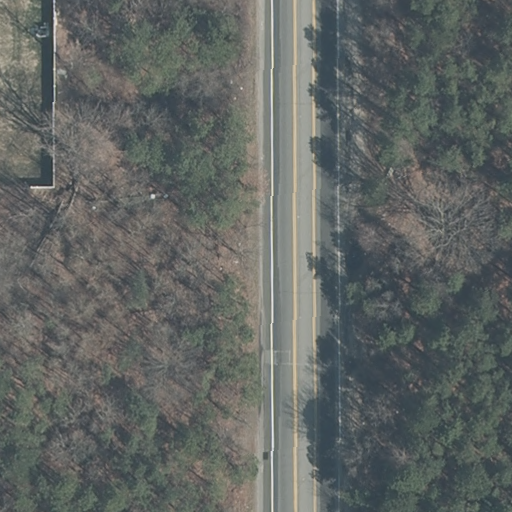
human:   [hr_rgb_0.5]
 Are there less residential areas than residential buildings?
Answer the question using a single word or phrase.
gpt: no

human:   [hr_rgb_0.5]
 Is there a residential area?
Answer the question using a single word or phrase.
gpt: yes

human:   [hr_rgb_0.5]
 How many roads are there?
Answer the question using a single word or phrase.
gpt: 1

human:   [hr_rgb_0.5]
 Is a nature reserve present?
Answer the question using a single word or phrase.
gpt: yes

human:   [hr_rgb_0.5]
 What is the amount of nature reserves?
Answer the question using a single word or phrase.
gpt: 1

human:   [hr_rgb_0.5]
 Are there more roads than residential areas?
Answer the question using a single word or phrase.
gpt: no

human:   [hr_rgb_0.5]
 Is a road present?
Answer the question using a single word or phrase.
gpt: yes

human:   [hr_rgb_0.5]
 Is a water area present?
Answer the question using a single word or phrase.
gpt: no

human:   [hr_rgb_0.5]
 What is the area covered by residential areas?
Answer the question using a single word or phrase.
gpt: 9196m2

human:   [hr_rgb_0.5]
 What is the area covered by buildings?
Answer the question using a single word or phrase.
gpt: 0m2

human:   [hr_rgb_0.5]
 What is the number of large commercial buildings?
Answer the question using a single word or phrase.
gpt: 0

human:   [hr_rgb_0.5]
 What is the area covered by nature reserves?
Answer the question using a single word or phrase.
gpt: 10614m2

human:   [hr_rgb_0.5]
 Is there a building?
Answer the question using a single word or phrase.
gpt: no

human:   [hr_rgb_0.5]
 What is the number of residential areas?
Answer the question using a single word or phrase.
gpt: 1

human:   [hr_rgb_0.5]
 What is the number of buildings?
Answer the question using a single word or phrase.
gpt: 0

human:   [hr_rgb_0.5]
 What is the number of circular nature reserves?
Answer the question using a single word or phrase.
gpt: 0

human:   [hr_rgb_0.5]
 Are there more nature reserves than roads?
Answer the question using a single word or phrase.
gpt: no

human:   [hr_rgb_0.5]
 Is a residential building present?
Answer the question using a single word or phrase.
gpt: no

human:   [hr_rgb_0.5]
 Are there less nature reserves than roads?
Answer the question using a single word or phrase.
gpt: no

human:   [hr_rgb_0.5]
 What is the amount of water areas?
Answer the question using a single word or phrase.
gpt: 0

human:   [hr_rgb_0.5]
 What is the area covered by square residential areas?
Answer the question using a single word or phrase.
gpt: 0m2

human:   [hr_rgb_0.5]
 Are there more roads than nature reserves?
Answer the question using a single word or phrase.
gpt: no

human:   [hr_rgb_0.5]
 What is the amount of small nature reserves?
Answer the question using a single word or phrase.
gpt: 0

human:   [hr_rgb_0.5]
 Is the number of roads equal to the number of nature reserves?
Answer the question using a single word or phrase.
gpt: yes

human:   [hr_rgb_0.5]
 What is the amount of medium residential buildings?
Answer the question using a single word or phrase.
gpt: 0

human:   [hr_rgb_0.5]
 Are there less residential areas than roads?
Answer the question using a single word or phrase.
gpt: no

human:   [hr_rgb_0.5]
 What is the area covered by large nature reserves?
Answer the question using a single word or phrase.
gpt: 10614m2

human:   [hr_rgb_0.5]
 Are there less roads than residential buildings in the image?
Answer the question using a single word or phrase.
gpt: no

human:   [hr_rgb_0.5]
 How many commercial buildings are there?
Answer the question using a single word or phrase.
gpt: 0

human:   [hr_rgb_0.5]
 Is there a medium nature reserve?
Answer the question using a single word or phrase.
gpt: no

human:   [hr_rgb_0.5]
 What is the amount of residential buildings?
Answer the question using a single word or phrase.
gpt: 0

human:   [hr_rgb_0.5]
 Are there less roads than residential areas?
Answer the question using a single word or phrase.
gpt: no

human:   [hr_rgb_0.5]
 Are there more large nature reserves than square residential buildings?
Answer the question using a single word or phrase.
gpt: yes

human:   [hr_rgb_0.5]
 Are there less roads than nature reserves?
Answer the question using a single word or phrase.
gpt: no

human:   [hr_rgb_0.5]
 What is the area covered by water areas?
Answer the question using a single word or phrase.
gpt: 0m2

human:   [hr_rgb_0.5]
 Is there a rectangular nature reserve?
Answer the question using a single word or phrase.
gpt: yes

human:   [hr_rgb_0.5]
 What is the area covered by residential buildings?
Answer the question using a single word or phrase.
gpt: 0m2

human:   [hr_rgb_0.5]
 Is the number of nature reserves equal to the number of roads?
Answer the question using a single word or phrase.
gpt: yes

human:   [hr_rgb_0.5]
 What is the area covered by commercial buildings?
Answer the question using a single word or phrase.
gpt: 0m2

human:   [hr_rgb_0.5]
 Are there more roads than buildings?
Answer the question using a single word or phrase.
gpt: yes

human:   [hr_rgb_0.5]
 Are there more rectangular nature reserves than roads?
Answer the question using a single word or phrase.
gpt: no

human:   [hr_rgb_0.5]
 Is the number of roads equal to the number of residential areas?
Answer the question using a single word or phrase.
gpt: yes

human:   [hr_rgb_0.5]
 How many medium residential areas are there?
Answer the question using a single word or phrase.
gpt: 0

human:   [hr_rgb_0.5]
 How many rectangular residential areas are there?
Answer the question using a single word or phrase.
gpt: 0

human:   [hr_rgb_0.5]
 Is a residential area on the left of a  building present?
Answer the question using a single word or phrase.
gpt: no

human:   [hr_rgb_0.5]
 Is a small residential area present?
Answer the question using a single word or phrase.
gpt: no

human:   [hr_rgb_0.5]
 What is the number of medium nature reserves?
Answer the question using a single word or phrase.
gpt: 0

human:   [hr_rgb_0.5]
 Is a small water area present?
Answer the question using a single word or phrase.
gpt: no

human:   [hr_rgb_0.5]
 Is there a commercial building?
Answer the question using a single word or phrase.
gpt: no

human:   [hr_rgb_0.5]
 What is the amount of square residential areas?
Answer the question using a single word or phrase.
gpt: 0

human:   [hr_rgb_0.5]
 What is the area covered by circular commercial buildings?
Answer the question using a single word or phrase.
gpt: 0m2

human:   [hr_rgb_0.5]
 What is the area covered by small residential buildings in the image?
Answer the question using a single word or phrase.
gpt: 0m2

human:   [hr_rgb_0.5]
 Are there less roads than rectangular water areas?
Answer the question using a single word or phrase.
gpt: no

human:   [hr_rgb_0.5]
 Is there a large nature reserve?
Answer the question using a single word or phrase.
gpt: yes

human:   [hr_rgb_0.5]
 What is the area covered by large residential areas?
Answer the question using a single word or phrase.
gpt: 9196m2

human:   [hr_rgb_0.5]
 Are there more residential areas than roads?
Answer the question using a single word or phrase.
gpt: no

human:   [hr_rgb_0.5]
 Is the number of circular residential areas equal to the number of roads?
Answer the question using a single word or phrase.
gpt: no

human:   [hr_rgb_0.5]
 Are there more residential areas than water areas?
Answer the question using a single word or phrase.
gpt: yes

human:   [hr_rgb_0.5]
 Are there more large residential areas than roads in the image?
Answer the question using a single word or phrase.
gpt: no

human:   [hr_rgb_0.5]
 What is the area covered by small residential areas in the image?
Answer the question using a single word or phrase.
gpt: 0m2

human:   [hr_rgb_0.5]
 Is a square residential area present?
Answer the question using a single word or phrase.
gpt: no

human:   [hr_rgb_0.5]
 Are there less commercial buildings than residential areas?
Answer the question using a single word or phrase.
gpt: yes

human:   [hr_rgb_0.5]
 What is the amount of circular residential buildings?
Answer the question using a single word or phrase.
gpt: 0

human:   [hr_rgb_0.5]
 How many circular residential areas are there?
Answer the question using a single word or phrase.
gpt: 0